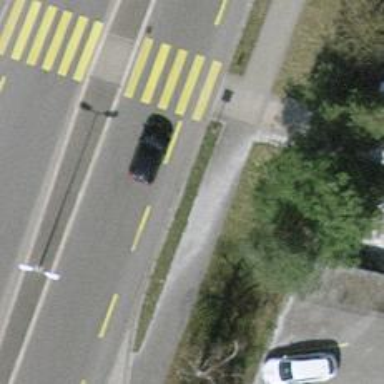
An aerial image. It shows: Secondary road with asphalt surface.